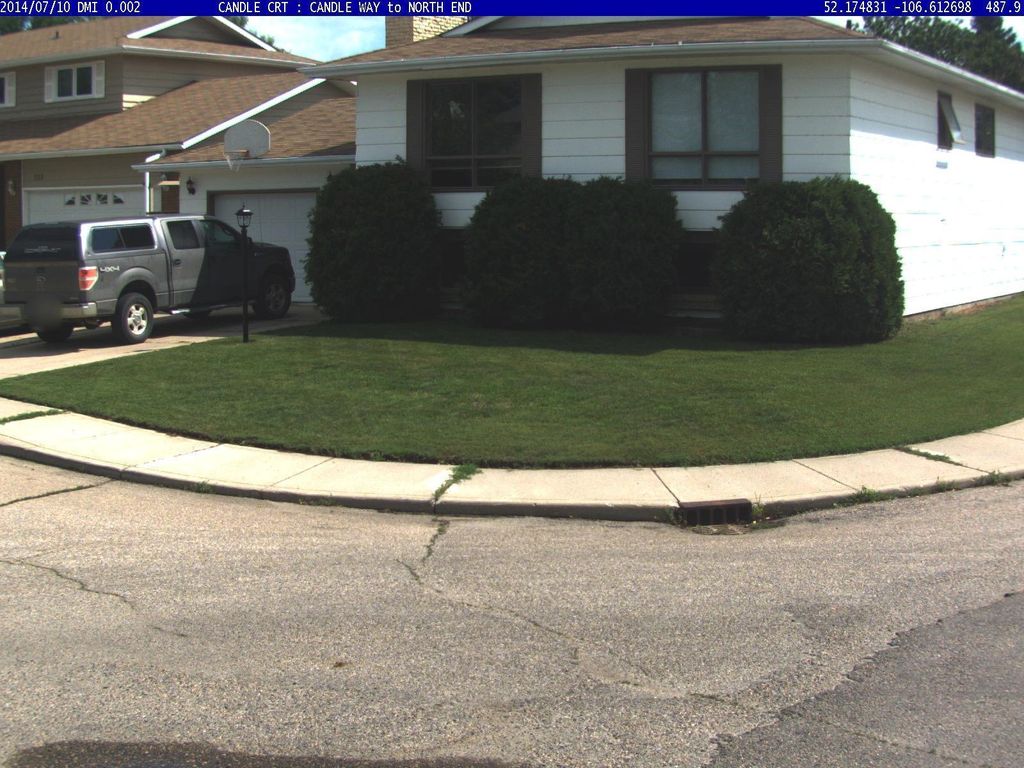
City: saskatoon